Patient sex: M
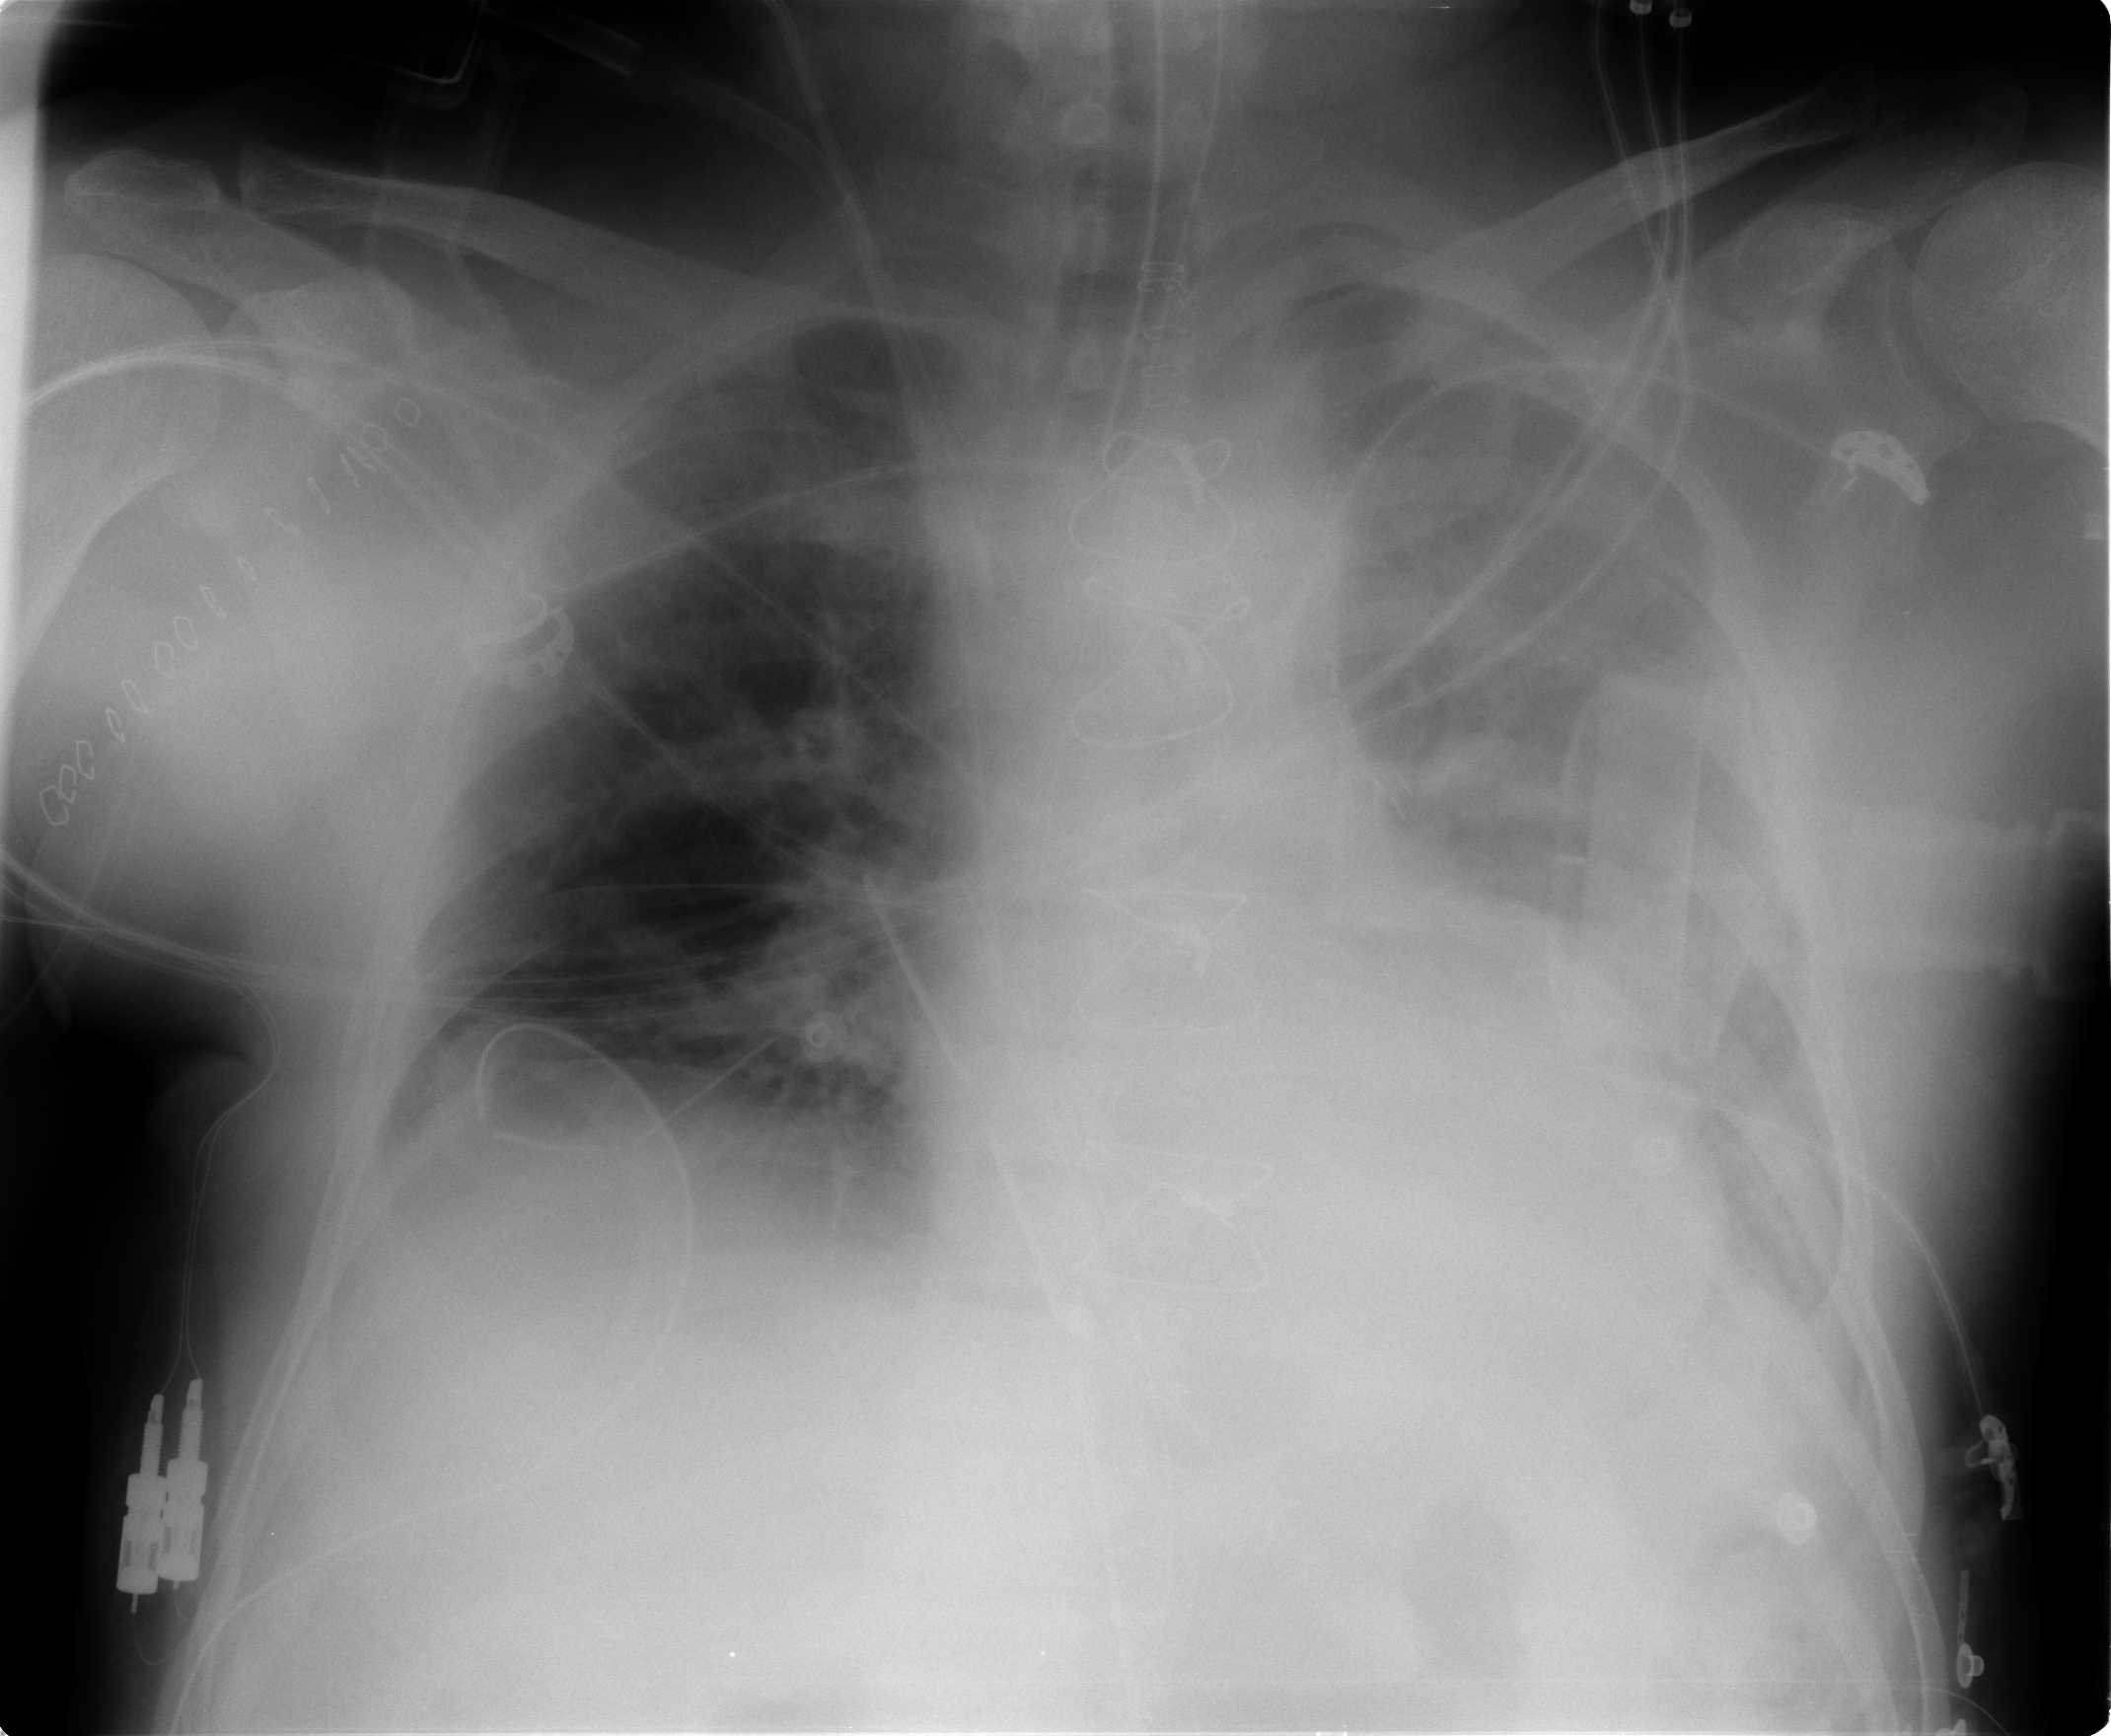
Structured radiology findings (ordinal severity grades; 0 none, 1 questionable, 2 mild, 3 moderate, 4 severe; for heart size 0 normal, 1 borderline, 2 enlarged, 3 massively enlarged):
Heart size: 2
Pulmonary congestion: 2
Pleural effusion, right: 2
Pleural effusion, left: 3
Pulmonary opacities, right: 2
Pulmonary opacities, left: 1
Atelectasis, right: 2
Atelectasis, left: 3